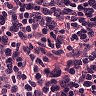
Metastatic tissue present: no